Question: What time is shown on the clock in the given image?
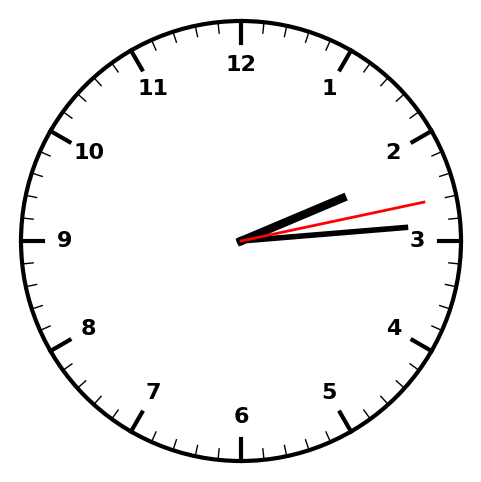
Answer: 02:14:13